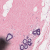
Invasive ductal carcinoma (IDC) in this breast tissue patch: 0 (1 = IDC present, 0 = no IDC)